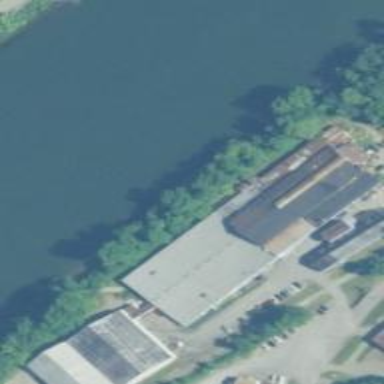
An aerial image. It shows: Industrial building.